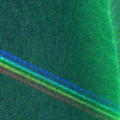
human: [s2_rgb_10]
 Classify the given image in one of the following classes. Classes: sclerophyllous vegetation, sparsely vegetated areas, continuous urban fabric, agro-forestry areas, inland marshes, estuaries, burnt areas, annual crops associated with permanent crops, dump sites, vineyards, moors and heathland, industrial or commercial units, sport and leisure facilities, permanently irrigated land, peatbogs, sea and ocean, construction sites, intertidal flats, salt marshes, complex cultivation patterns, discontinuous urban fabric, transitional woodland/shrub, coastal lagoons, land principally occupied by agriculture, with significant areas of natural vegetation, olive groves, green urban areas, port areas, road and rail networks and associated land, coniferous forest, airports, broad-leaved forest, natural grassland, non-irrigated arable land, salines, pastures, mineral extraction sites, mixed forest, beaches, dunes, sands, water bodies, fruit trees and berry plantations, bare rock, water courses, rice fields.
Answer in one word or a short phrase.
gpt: sea and ocean